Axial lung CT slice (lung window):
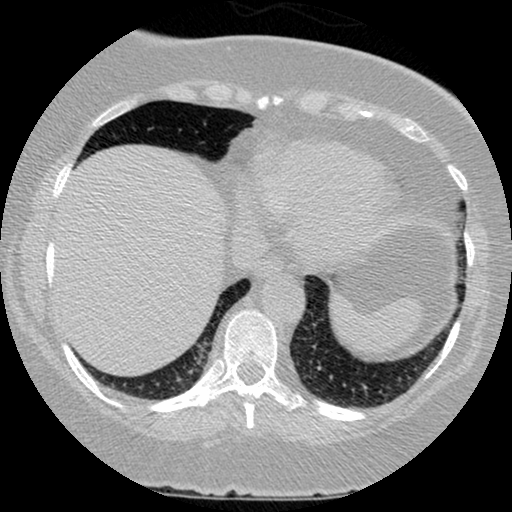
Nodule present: no